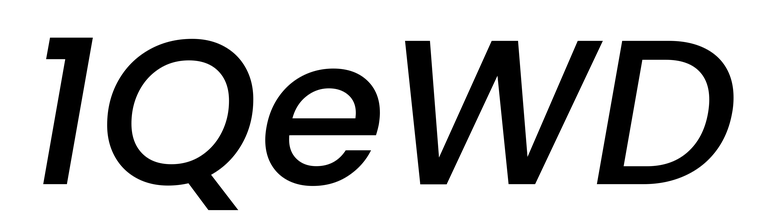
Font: Poppins-MediumItalic